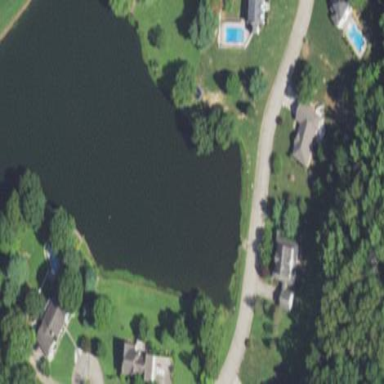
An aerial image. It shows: Serene pond surrounded by nature.